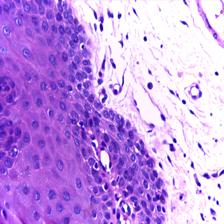
Diagnosis: Normal